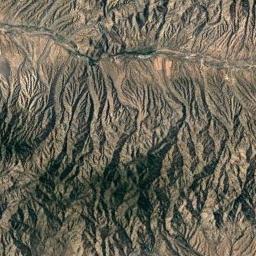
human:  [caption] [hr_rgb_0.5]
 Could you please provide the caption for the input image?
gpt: The mountain is full of bare land with some green plants .

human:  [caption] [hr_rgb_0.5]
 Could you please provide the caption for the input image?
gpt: The mountain is uneven and rough .

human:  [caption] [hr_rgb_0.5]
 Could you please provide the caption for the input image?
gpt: Seventy percent of the area on this mountain is covered by vegetation .

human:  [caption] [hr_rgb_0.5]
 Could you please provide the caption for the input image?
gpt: The folded mountain consists of a number of ridges and valleys and its rocks are yellow .

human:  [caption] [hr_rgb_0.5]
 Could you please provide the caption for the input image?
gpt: There are many ridges on the brown mountain .